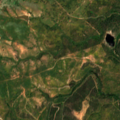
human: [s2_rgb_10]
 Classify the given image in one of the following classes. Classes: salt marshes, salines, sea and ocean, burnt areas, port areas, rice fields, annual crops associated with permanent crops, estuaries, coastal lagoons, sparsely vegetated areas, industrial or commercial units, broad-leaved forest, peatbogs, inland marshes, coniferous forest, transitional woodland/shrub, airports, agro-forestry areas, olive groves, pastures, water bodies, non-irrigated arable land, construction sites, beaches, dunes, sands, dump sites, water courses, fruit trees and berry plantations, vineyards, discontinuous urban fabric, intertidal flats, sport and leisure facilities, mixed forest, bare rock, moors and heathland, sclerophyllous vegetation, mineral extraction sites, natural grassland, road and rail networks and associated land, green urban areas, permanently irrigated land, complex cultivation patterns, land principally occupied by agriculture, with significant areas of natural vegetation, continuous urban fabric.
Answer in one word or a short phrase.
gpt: continuous urban fabric